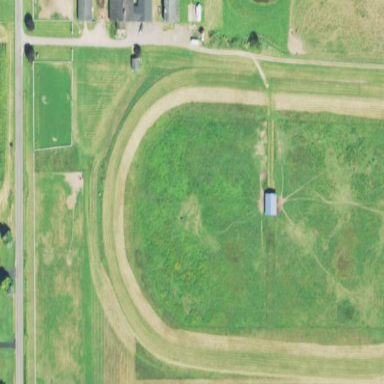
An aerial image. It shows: Unpaved equestrian pitch for leisure land.